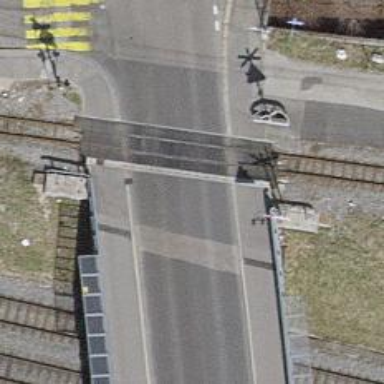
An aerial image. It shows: Level crossing along the railway.